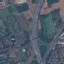
Land use / land cover: Highway